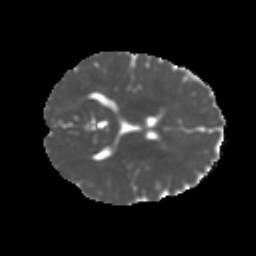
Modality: MD
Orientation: axial
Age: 12
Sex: male
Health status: ill
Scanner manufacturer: ge
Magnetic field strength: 3 T
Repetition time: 6.752 s
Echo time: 0.079 s